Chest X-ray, PA view. Patient: 55 years old, sex M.
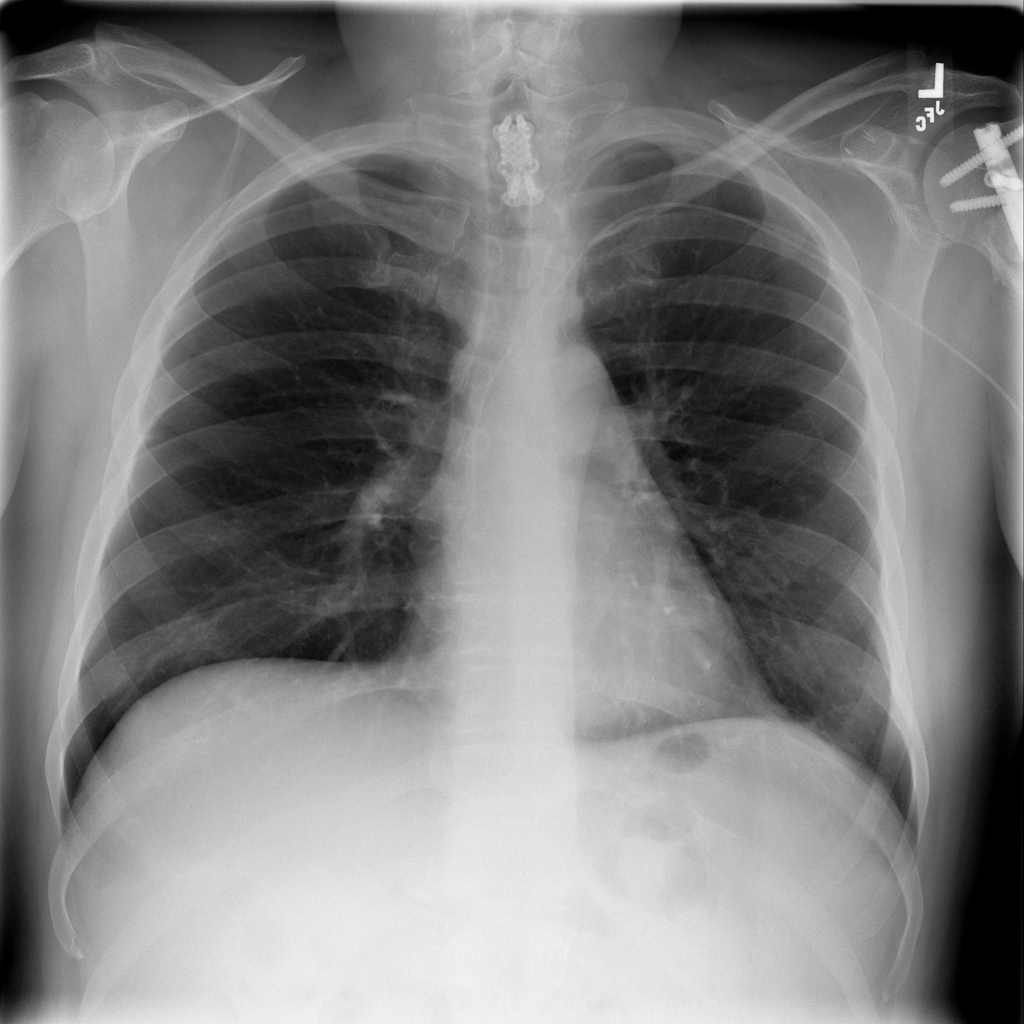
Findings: No Finding